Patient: sex M, age 52
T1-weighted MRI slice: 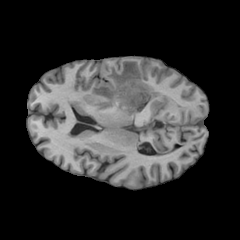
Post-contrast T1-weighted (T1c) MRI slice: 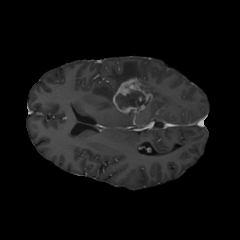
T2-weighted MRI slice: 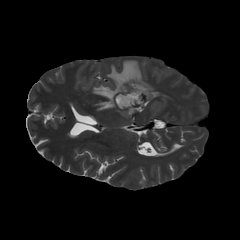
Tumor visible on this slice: yes
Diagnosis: Glioblastoma, IDH-wildtype
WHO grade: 4